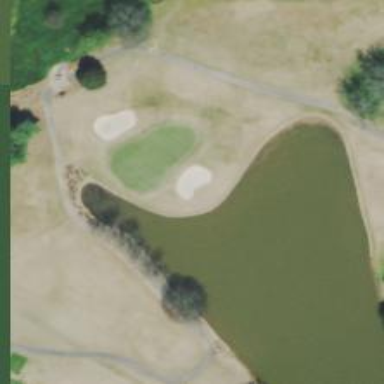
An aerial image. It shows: View of golf hole.